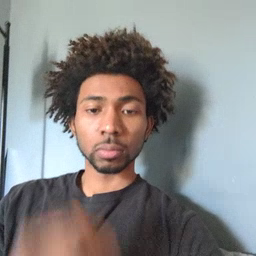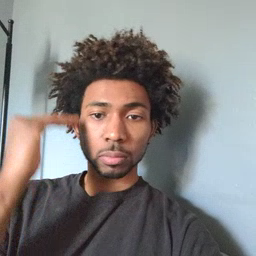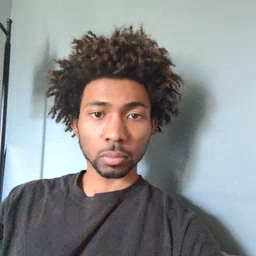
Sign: head